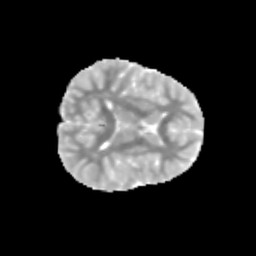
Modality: MD
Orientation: axial
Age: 9
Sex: female
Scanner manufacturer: siemens
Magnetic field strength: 3 T
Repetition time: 3.8 s
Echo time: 0.07 s